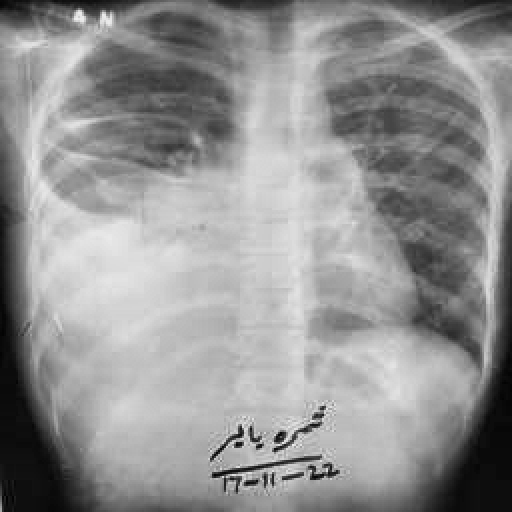
Finding: TUBERCULOSIS